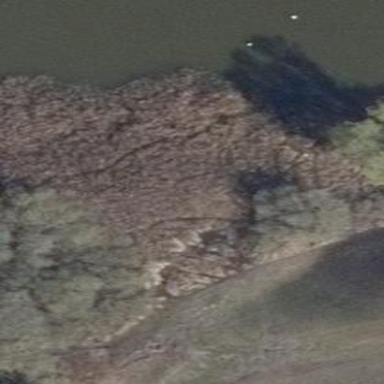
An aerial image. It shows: Beautiful wet meadow natural wetland.